Aerial crown-view tile of a tropical tree (Barro Colorado Island, Panama), acquired 20250414:
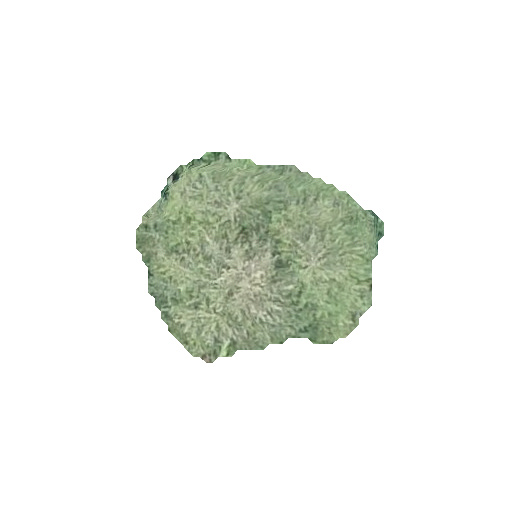
Species: Quararibea stenophylla
GBIF accepted scientific name: Quararibea stenophylla
Crown area: 55.524 m²